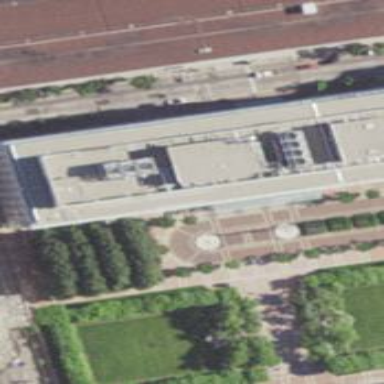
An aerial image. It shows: Part of building is shown in the image.